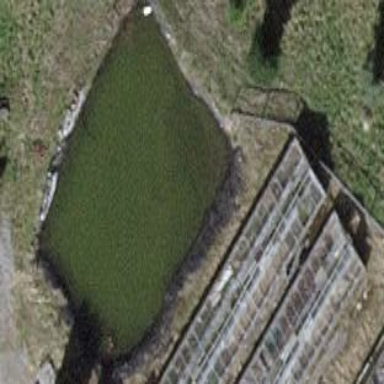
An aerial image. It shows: Pond surrounded by natural water.